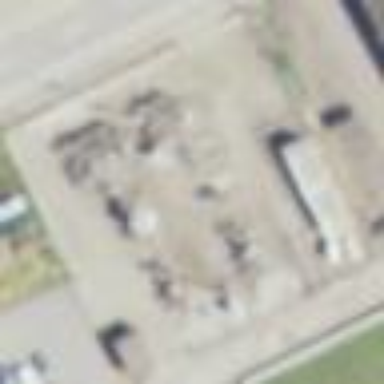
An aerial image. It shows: Power substation.